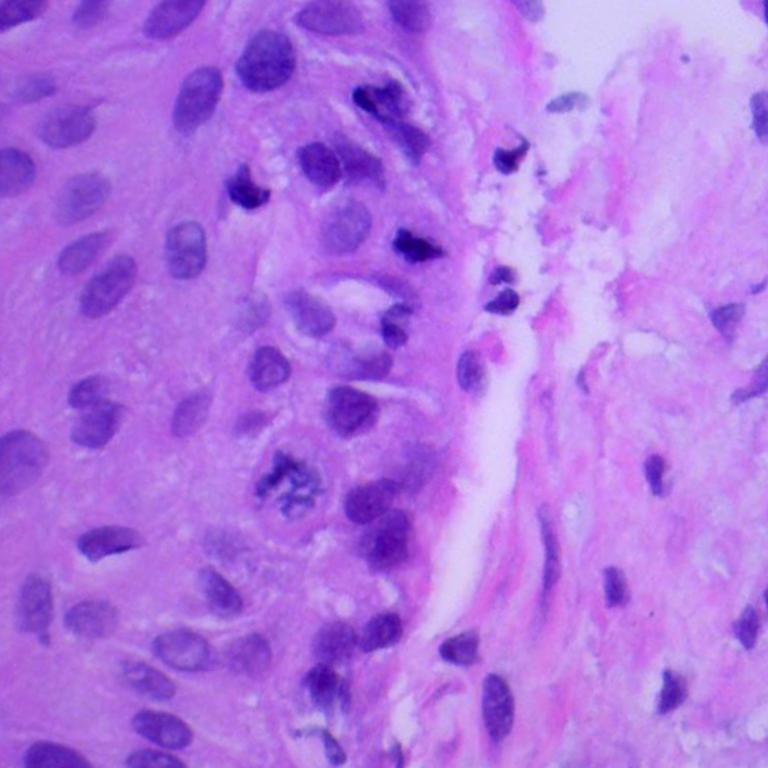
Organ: lung
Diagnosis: squamous carcinomas